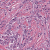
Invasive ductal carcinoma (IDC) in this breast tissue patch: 1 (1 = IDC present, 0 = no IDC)